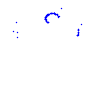
Particle: kaon